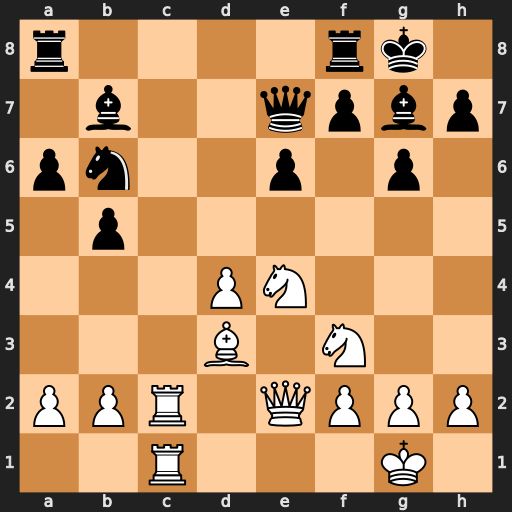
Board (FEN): r4rk1/1b2qpbp/pn2p1p1/1p6/3PN3/3B1N2/PPR1QPPP/2R3K1
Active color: w
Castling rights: -
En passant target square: -
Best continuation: Rc7 Rac8 Rxe7 Rxc1+ Ne1